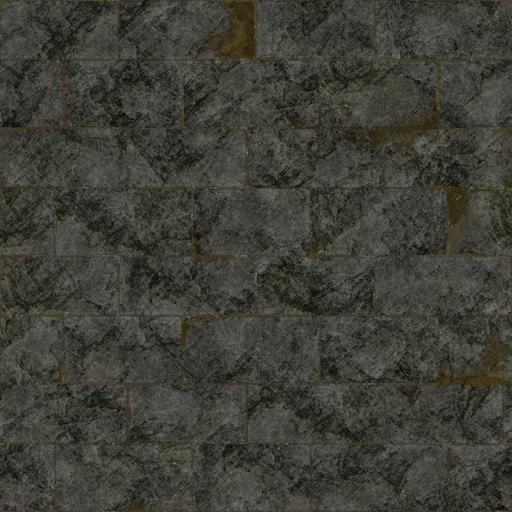
Tags: broken grey medival stone tiled tiles